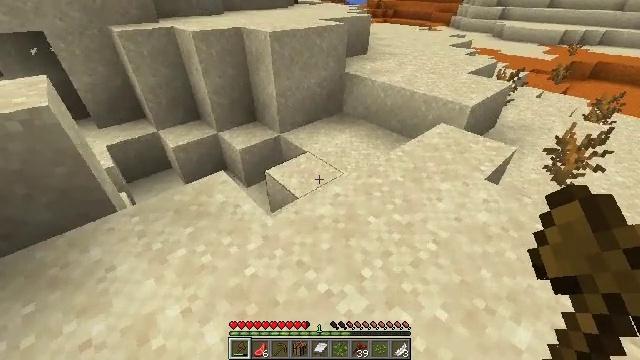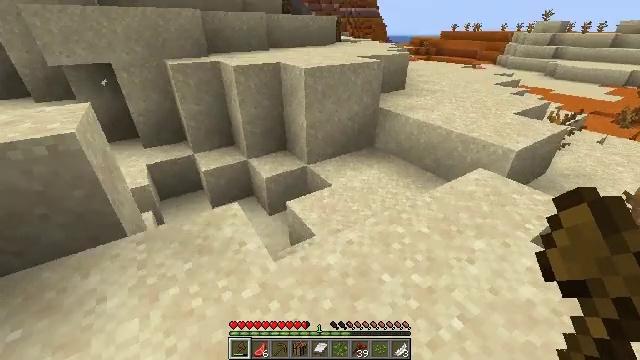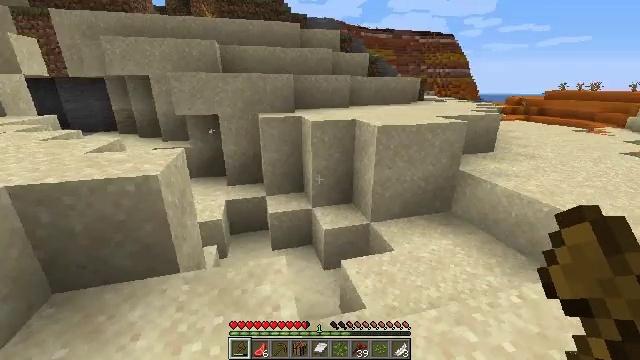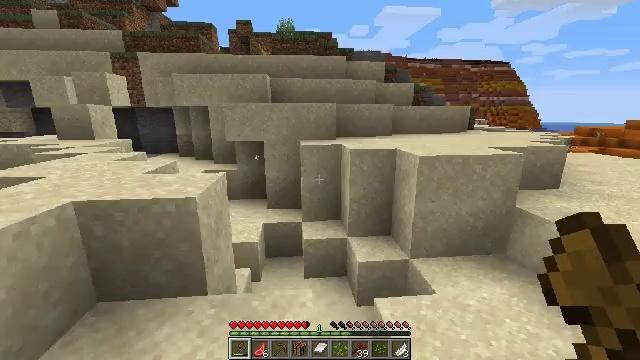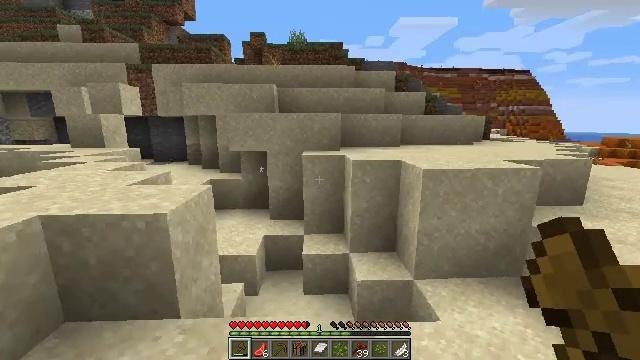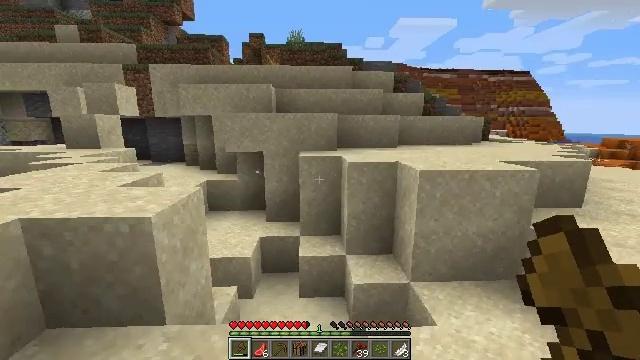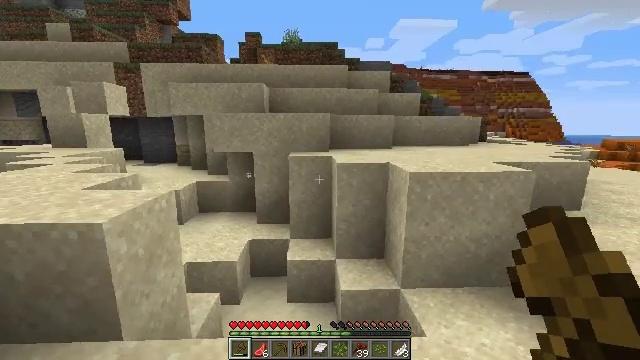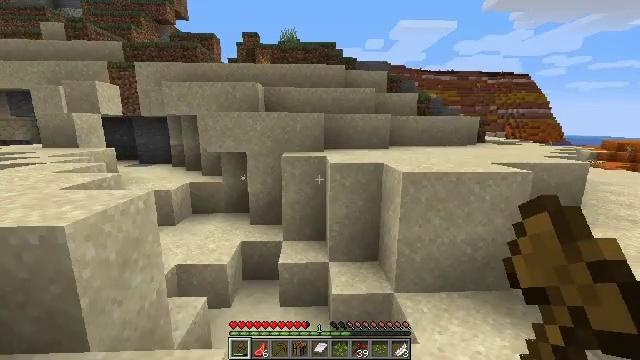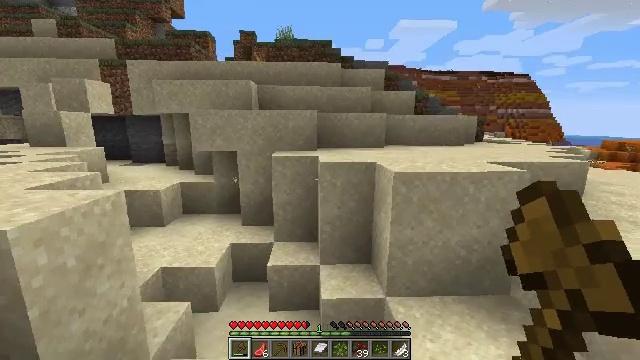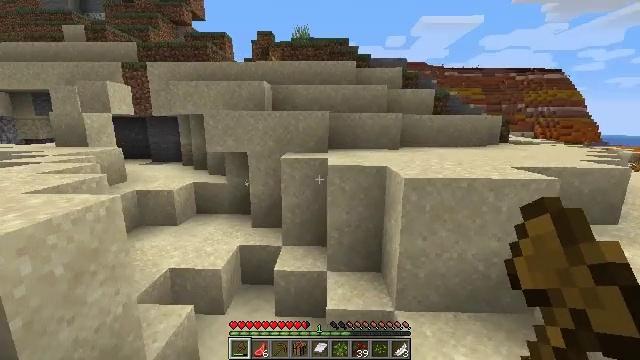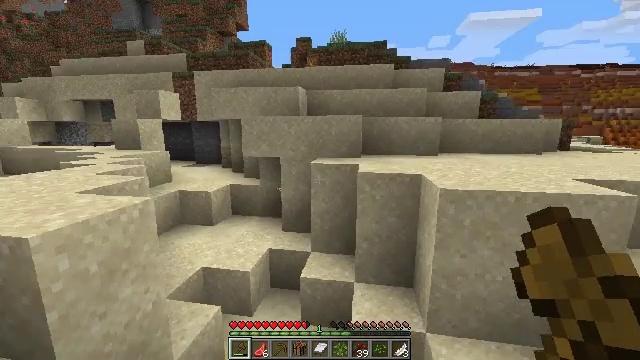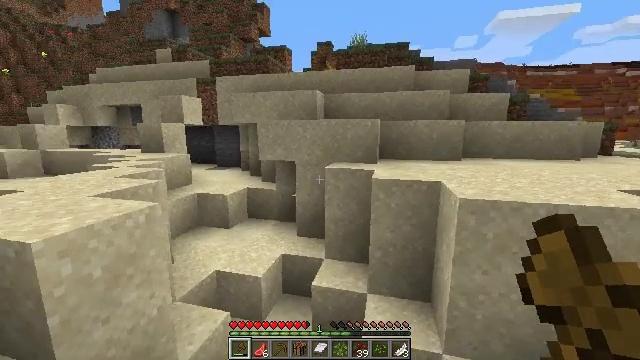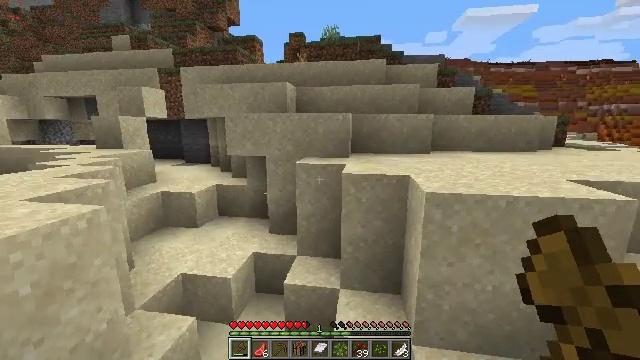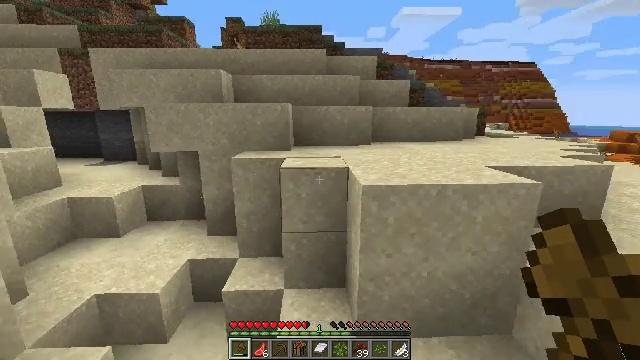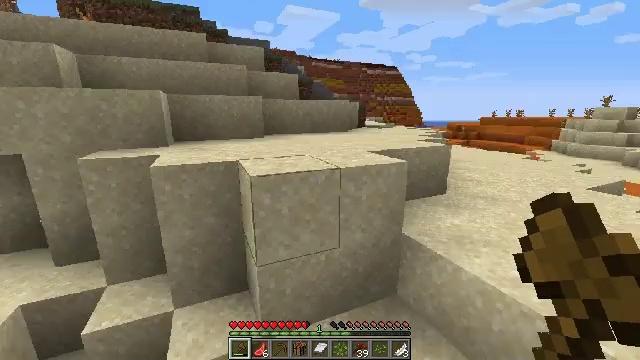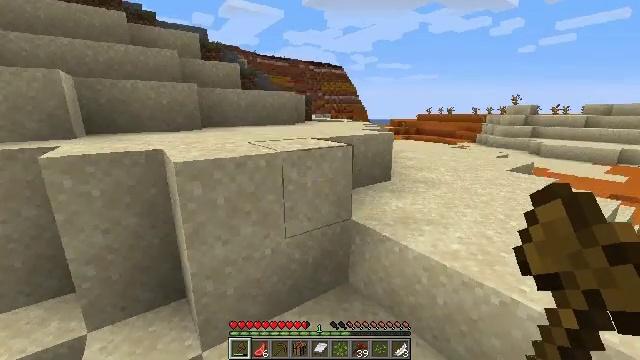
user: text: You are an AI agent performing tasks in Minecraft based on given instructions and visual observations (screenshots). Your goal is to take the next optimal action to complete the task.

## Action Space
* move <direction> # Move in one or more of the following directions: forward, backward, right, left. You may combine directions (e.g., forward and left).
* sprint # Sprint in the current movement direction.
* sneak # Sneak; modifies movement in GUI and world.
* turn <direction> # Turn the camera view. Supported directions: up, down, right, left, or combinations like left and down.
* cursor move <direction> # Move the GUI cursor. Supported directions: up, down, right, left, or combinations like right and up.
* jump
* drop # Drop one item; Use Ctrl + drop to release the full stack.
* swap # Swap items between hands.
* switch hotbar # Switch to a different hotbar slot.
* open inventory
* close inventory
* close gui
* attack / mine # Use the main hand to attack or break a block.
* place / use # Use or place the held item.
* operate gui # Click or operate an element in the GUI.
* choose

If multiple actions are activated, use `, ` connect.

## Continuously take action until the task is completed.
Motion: motion action
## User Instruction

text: Collect red sand from a desert biome.
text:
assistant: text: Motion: move forward, turn left and up
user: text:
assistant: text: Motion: move forward and move right, turn left and up
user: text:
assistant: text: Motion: move forward and move right, turn left and up
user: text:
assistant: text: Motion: move forward and move right, turn left and up
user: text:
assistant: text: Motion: move forward and move right
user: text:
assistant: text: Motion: move forward and move right
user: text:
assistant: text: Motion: move forward and move right
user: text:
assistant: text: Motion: move forward and move right
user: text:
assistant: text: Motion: move forward and move right, turn left
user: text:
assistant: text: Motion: move forward and move right, turn left
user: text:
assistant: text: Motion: move forward and move right, turn left
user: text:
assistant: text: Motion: move forward and move right, turn right and down
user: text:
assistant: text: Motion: move forward and move right, turn right and down
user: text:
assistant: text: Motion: move forward and move right, turn right and down
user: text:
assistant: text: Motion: move forward and move right, turn right
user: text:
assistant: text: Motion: move forward and move right, turn right
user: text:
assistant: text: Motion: move forward and move right
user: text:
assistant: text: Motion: move forward and move right
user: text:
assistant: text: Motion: move forward and move right
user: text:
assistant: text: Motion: move forward and move right
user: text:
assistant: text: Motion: move forward and move right
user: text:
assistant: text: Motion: move forward and move right
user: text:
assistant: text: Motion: move forward and move right
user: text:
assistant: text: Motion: move forward and move right, turn left and up, jump
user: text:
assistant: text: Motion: move forward, turn left and up, jump
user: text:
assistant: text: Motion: move forward, turn left, jump
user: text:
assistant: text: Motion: move forward
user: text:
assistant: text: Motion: move forward
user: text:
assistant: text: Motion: move forward
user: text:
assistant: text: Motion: move forward